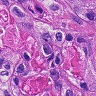
Metastatic tissue present: yes